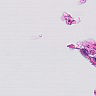
Metastatic tissue present: no